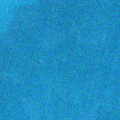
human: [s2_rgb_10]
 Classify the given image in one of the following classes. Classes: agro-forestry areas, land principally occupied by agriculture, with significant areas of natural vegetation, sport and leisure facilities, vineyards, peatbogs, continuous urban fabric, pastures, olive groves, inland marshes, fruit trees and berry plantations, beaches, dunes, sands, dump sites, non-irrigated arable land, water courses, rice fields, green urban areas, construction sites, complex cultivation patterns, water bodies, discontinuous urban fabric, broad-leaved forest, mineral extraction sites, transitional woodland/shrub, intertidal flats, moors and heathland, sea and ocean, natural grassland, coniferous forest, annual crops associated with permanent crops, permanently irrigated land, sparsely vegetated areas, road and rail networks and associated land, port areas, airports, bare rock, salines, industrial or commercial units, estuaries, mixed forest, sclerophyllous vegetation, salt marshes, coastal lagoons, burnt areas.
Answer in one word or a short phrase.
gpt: sea and ocean